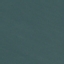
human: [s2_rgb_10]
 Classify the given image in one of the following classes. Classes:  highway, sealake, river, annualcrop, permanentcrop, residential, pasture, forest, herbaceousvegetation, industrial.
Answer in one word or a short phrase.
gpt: SeaLake